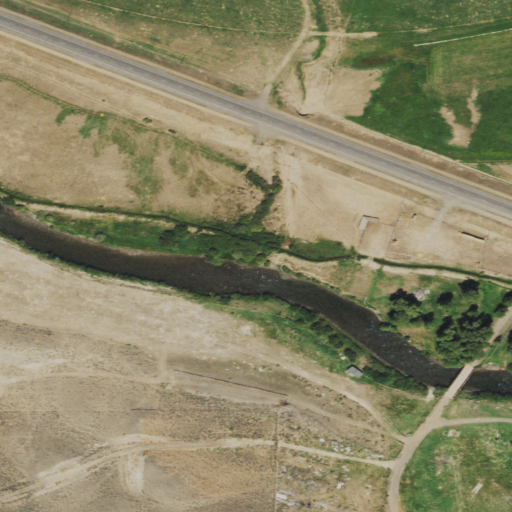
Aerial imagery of valley in Wyoming named Rifle Range Draw containing shrub, pasture, low intensity development, woody wetlands, herbaceous wetlands, open development, and medium intensity development